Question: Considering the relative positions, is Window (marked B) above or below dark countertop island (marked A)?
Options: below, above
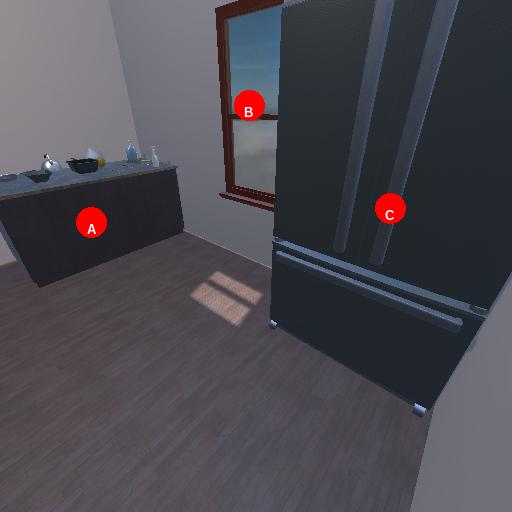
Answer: below